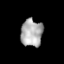
Tissue: lung
Cell type: Epithelial cells
Senescence score: 0.1993
Nuclear area (px): 581
Mean DAPI intensity: 172.613